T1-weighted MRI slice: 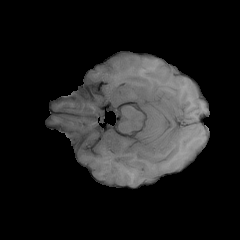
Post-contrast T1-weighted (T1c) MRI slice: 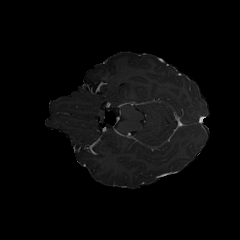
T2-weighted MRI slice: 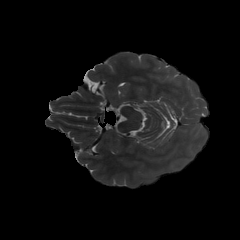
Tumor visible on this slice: no